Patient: sex F, age 68
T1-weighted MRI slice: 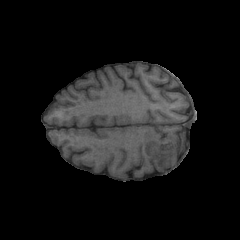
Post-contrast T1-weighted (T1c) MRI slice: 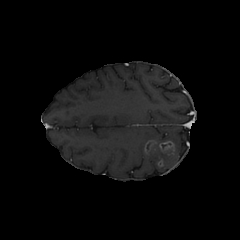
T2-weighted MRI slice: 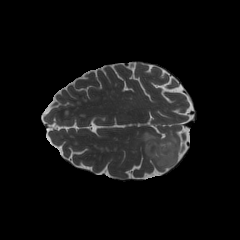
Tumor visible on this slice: yes
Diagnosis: Glioblastoma, IDH-wildtype
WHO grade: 4